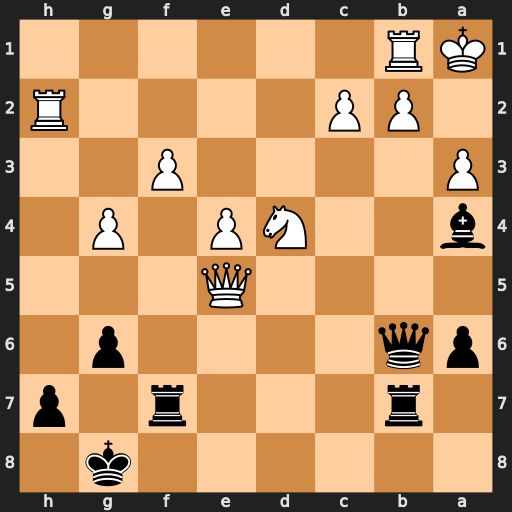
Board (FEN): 6k1/1r3r1p/pq4p1/4Q3/b2NP1P1/P4P2/1PP4R/KR6
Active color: b
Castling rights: -
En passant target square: -
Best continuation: Rbe7 Qg5 Qxd4